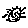
Label: sun